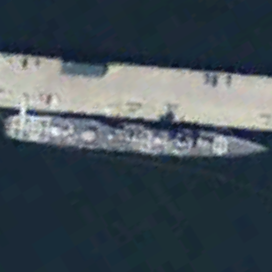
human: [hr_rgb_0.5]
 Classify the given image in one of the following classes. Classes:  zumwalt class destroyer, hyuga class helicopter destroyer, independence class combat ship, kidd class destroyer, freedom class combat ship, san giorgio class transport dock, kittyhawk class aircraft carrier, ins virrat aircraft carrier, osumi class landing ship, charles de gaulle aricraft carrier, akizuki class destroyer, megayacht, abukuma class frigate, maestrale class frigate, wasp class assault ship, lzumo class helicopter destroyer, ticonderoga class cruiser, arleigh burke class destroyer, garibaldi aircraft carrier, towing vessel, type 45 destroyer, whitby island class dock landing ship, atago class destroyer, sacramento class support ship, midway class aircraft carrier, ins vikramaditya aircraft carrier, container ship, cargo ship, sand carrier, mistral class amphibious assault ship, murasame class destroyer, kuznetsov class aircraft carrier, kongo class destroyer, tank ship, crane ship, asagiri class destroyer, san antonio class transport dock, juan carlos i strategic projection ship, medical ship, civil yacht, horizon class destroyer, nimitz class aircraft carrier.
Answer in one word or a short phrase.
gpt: Ticonderoga class cruiser